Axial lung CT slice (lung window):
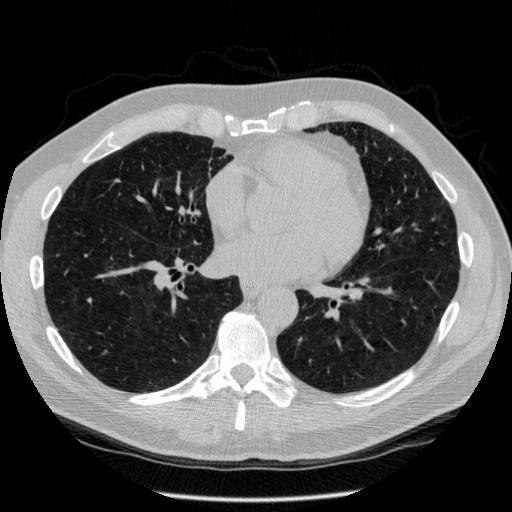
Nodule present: no